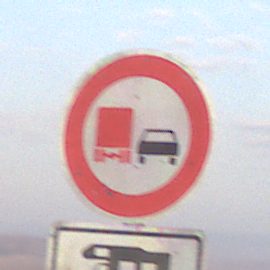
Verkehrszeichen: UeberholverbotKraftfahrzeuge
Zusatzzeichen unten: MehrspurigeFahrzeugeFrei10
Umgebung: Outdoor, Nature
Tageszeit: SunriseSunset
Wetter: PartlyCloudy
Licht: Natural
Jahreszeit: NotSpecified
Kontrast: HighContrast